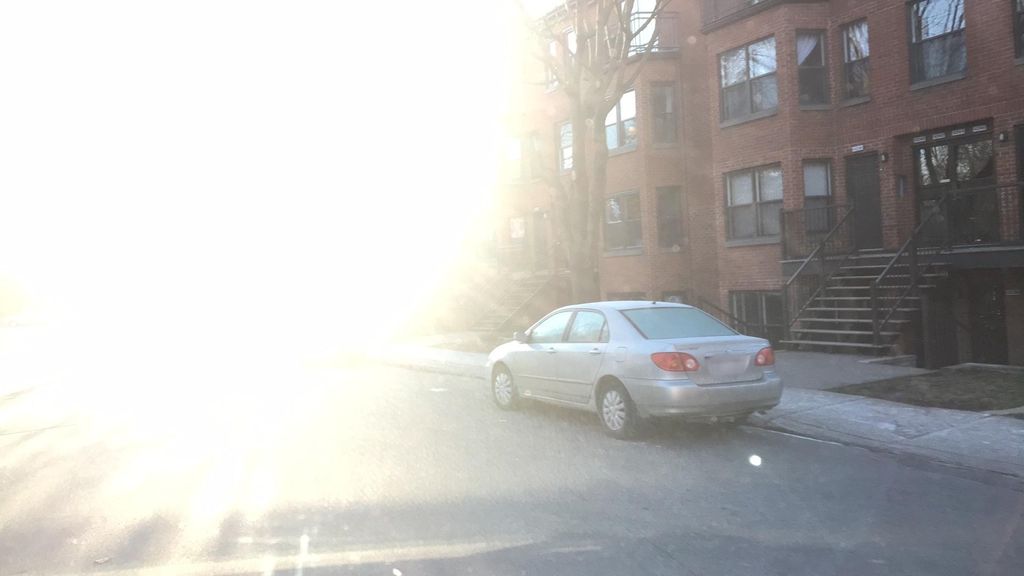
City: montreal